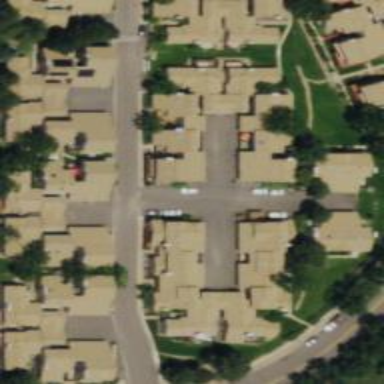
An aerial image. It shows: Living street.